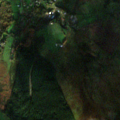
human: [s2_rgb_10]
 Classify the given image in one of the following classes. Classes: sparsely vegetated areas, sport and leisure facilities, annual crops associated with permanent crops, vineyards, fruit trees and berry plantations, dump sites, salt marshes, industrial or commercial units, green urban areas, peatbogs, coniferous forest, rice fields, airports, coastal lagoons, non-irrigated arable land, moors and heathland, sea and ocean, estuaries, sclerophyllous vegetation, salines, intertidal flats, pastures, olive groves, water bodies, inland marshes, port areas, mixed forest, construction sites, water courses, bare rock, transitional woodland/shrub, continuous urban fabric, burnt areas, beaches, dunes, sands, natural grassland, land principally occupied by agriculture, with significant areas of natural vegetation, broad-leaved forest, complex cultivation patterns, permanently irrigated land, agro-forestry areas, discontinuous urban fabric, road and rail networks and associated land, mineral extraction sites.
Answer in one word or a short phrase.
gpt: discontinuous urban fabric, pastures, coniferous forest, moors and heathland